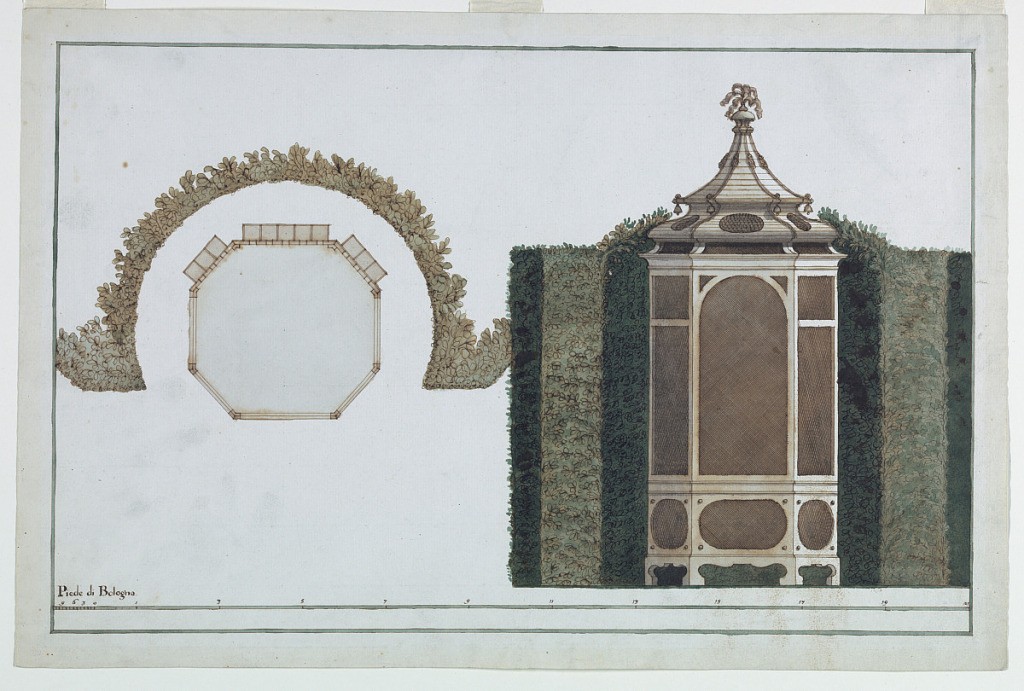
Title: Aviary
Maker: Giuseppe Jarmorini, Italian, ca. 1732 – 1816
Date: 1775–1800
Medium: Pen and brown ink, green, brown wash, ruled border in pen and brown Support: white laid paper
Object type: Drawing
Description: Scale: at bottom in pen and brown ink, green wash, in Piede di Bologna